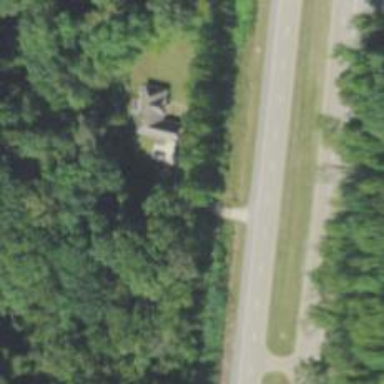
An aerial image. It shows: Driveway.